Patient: sex M, age 64
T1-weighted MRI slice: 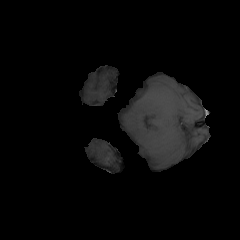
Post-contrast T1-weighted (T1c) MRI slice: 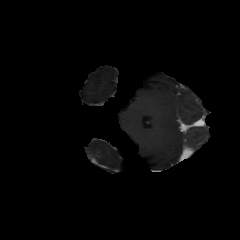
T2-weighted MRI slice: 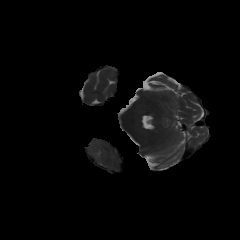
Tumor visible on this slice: yes
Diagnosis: Glioblastoma, IDH-wildtype
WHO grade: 4